Field crop: maize
Growth stage: 2
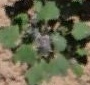
Species: chenopodium